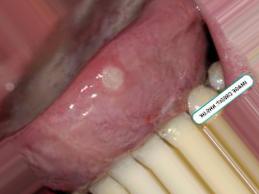
Condition: Mouth Ulcer